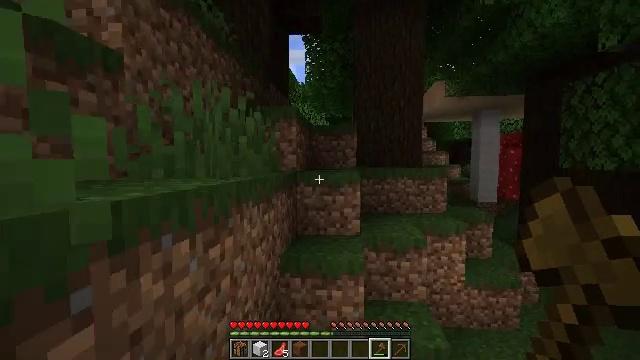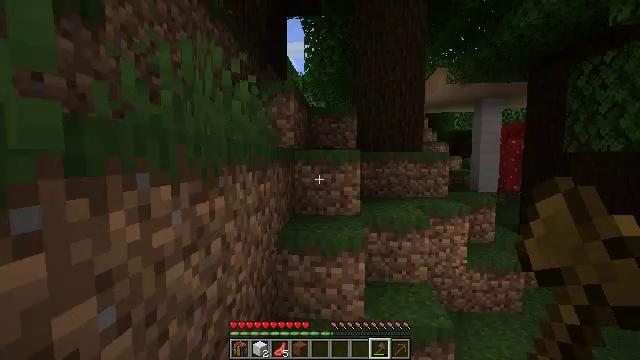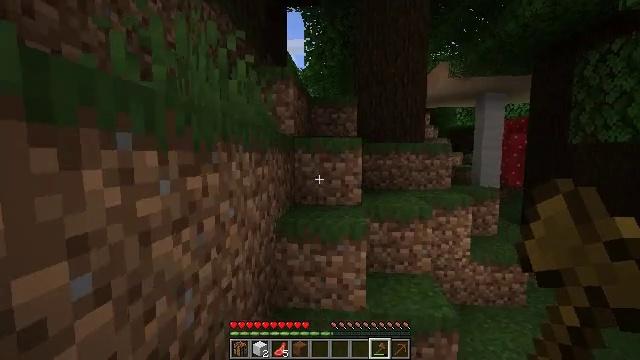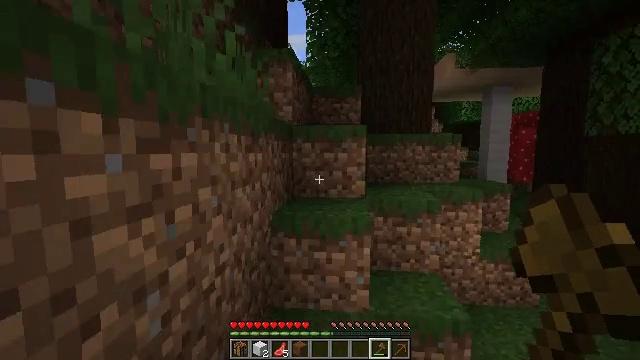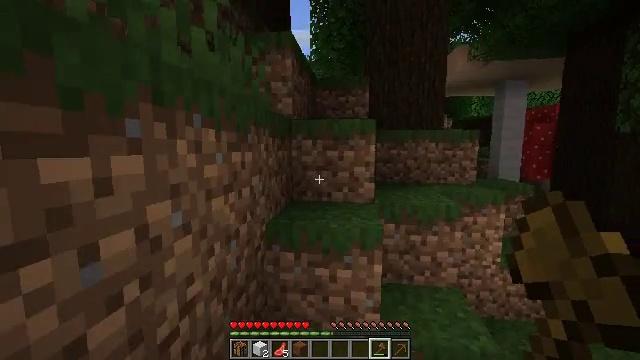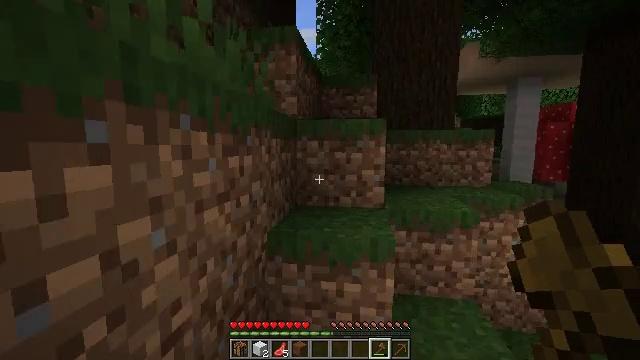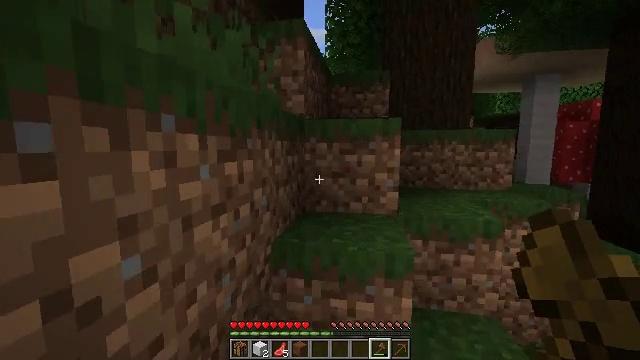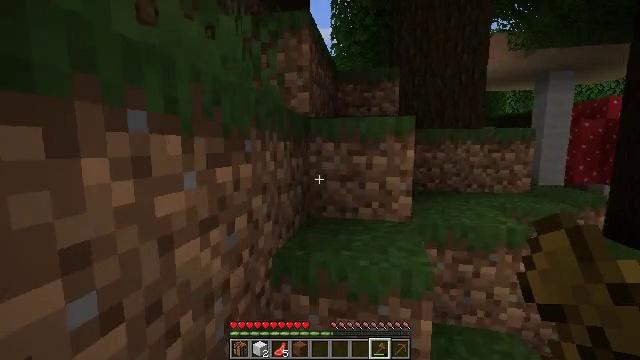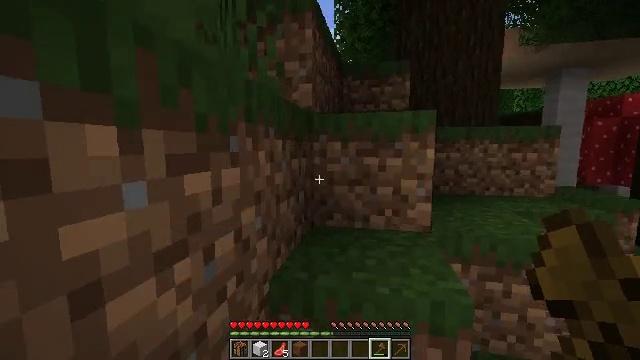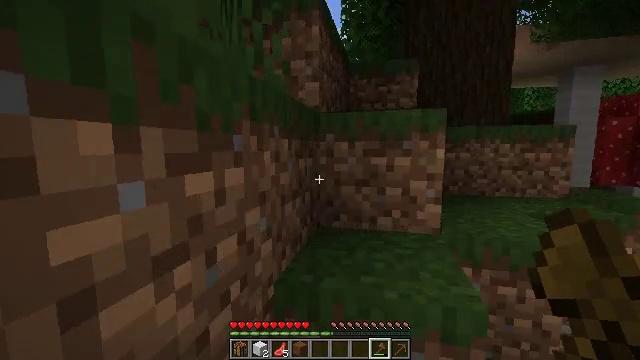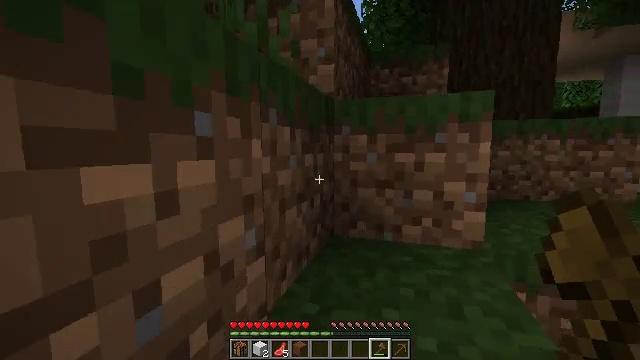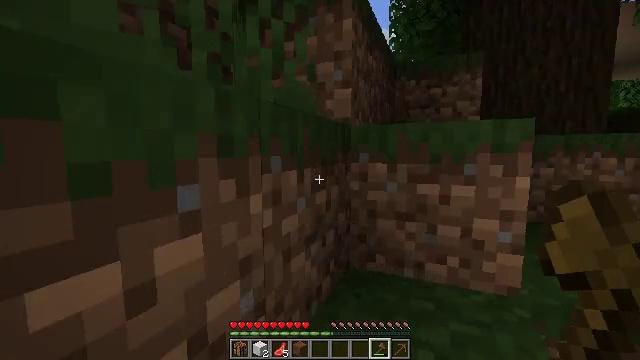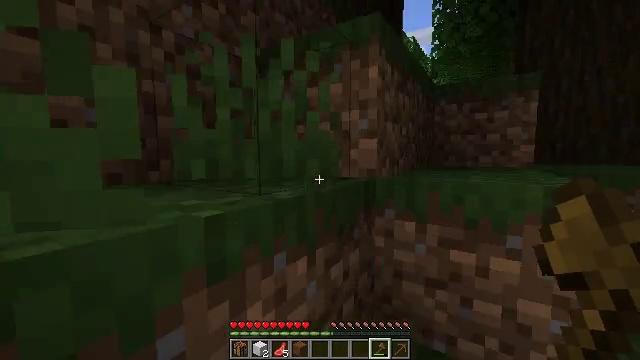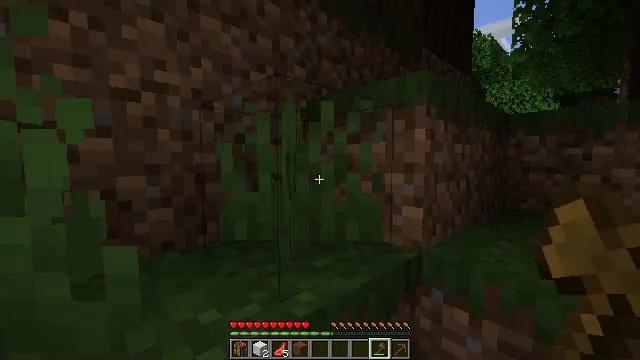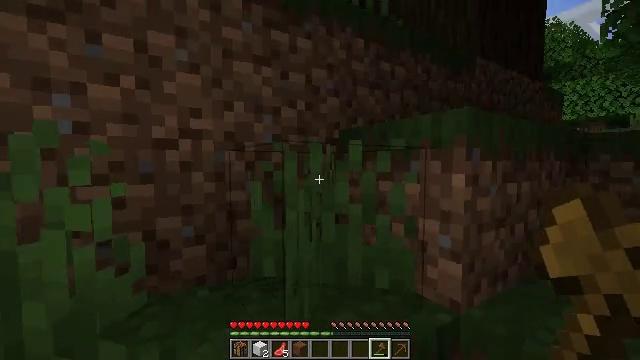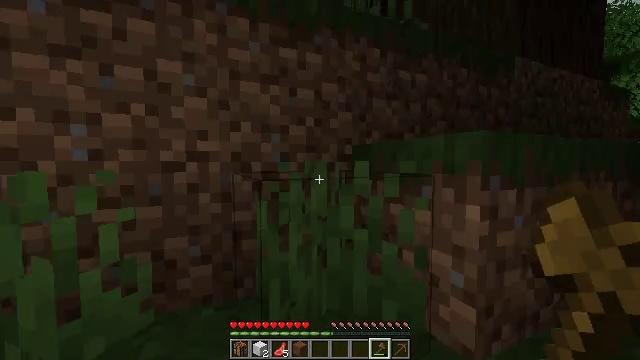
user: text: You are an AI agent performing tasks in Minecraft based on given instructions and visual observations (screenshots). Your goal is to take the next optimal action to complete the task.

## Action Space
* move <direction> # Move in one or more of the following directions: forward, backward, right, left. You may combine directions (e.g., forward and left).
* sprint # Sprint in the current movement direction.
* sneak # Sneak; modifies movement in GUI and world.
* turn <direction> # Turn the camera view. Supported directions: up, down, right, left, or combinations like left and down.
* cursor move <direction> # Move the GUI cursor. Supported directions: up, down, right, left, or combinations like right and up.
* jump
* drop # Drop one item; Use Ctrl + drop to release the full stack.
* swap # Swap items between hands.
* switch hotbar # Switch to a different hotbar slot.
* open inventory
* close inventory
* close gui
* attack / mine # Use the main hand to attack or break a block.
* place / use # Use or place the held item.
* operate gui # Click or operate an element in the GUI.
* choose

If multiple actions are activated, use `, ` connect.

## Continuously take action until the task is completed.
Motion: motion action
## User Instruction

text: Remove the white bed from its place.
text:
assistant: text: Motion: move forward, turn down
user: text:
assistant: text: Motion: move forward
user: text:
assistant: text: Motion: move forward
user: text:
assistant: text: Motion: move forward, turn left
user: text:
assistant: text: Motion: move forward, turn left
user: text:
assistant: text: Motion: move forward, turn left
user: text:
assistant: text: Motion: move forward, turn left
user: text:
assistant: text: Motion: move forward
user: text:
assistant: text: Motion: move forward, turn left
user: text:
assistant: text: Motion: move forward and move right, turn left
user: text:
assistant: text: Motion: move forward and move right, turn left, jump
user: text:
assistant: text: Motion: move forward and move right, turn left, jump
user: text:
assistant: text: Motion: move forward and move right, turn left and up, jump
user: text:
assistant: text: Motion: move forward and move right, turn left, jump
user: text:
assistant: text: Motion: move forward and move right, turn left, jump
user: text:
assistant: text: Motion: move forward and move right, turn left
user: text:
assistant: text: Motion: move forward and move right, turn left
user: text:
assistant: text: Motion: move forward and move right, turn left
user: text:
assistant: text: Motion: move forward and move right, turn left
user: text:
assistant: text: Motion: move forward and move right, turn left, jump
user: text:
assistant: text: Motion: move forward and move right, turn left, jump
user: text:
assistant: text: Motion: move forward, jump
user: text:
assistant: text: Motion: move forward, turn right
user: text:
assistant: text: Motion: move forward, turn right and down
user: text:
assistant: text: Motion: move forward, turn right
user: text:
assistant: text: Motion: move forward, turn right
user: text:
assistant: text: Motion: move forward, turn right, jump
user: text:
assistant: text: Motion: move forward and move right, jump
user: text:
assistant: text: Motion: move forward and move right, jump
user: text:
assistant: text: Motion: move forward and move right, jump